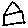
Label: house